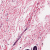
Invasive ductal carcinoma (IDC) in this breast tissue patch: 0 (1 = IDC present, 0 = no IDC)